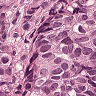
Metastatic tissue present: yes